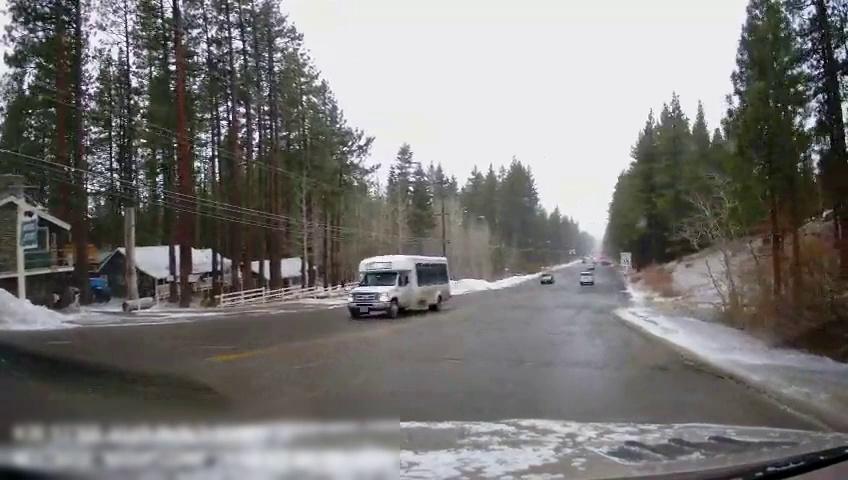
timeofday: Day
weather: Snowy
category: Drivable Space
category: Vehicles | Bus
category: Vehicles | Van
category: Vehicles | SUV
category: Lanes | Current Lane